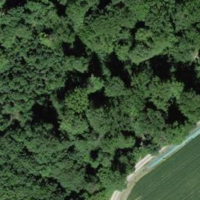
EUNIS habitat code: 44
Species observed at this site:
Urtica dioica